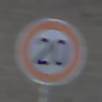
Verkehrszeichen: Geschwindigkeit20
Umgebung: Outdoor, Nature
Tageszeit: SunriseSunset
Wetter: PartlyCloudy
Licht: Natural
Jahreszeit: NotSpecified
Kontrast: HighContrast